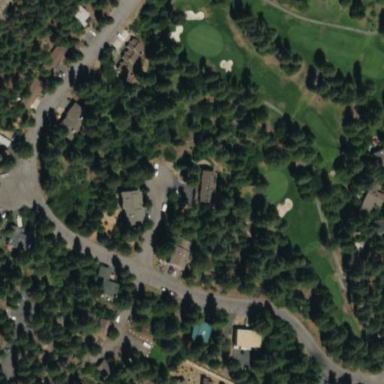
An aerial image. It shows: Rough grassy area used for golf.